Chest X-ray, PA view. Patient: 71 years old, sex M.
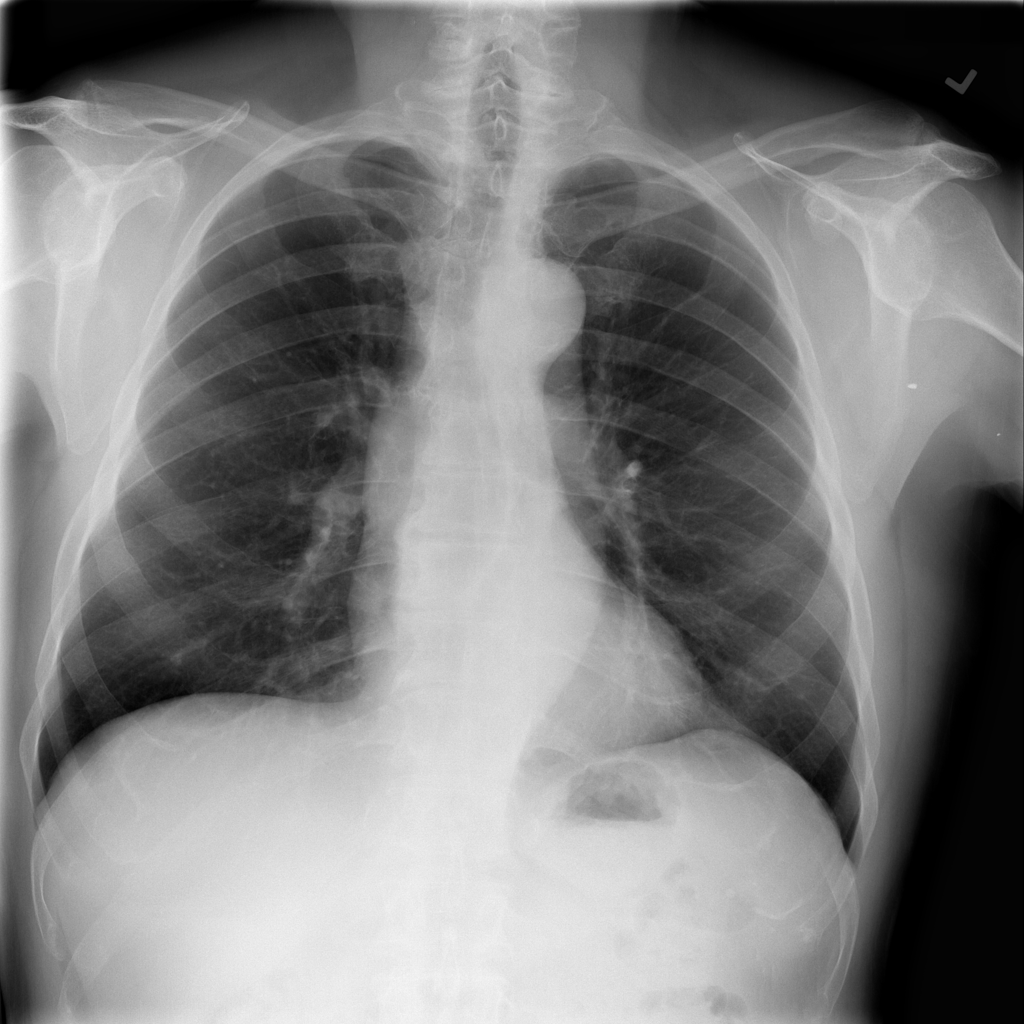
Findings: No Finding